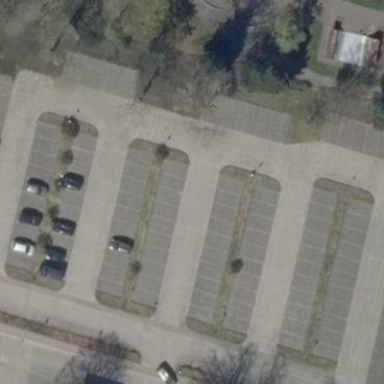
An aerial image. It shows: Parking area with surface.